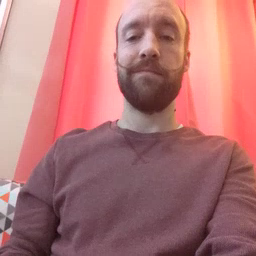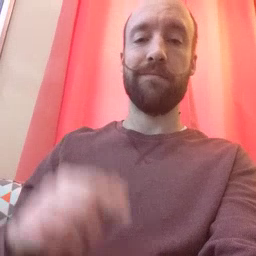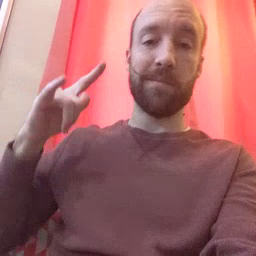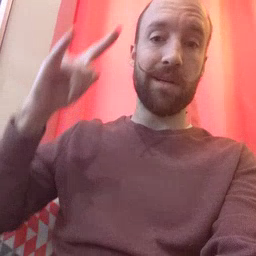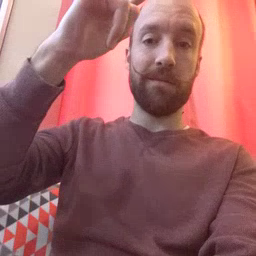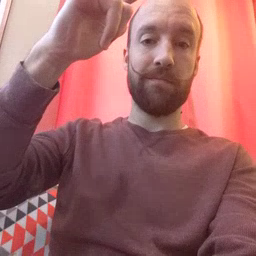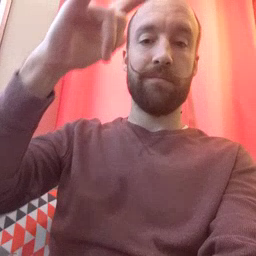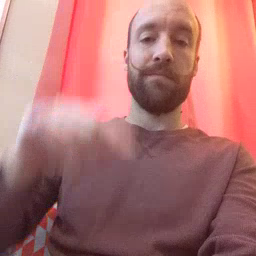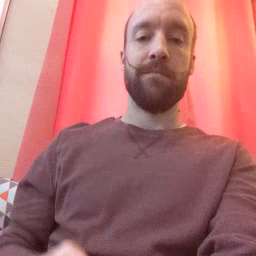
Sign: airplane